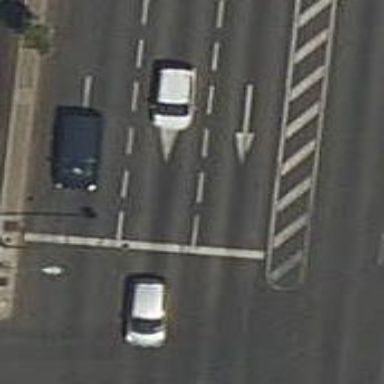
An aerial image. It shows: Road with traffic signals.